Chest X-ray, AP view. Patient: 24 years old, sex M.
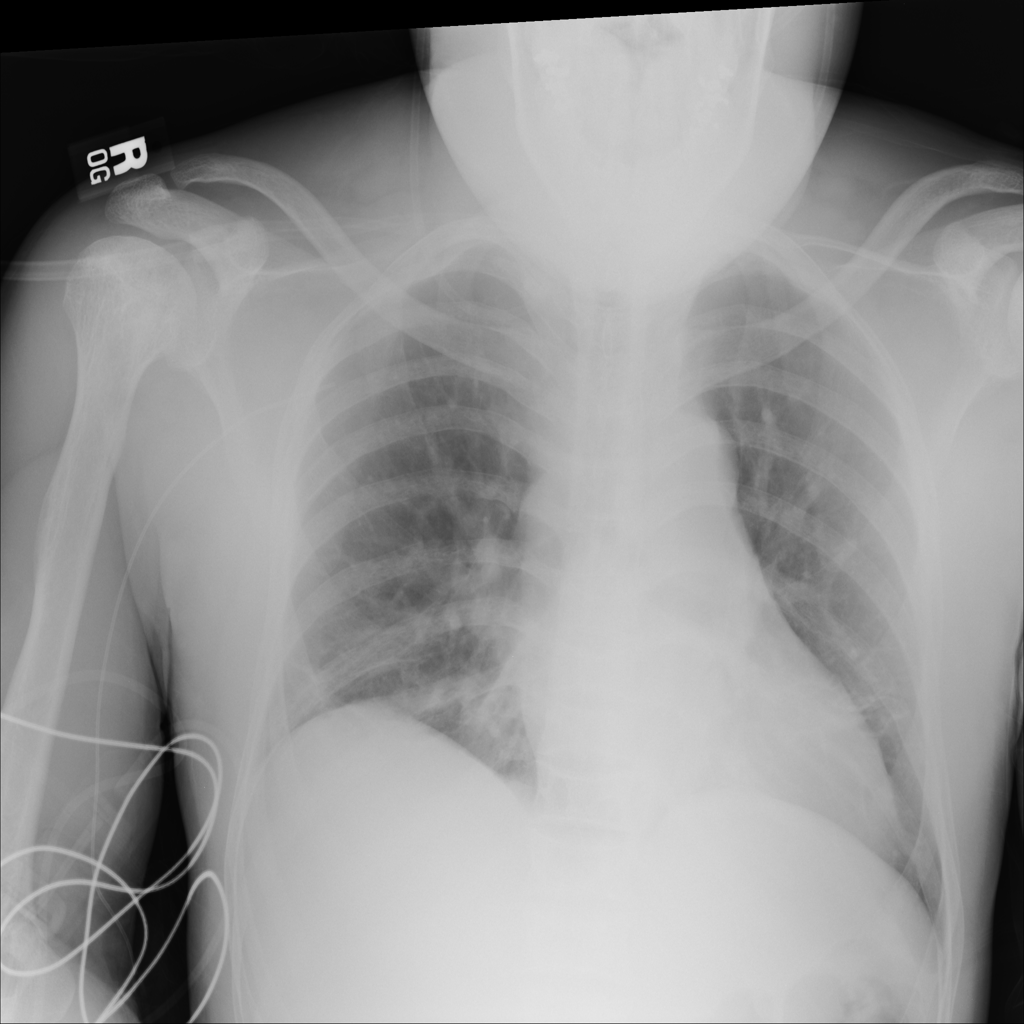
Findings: Cardiomegaly